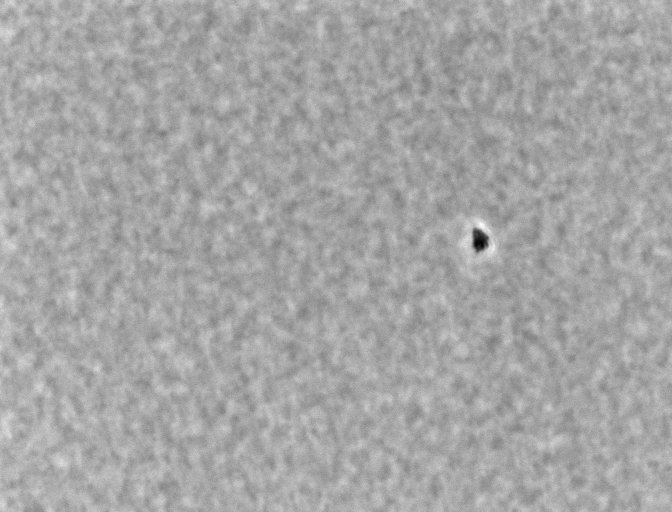
Listeria innocua